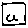
Label: square